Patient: sex M, age 61
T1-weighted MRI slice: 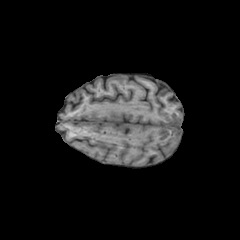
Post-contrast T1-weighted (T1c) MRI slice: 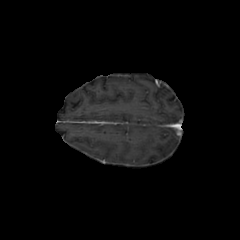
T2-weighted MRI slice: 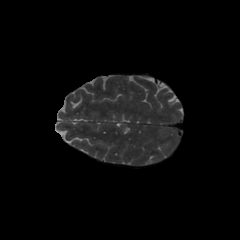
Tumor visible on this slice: no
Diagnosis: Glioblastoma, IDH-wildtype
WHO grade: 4